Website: lowes
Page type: customer-info-address
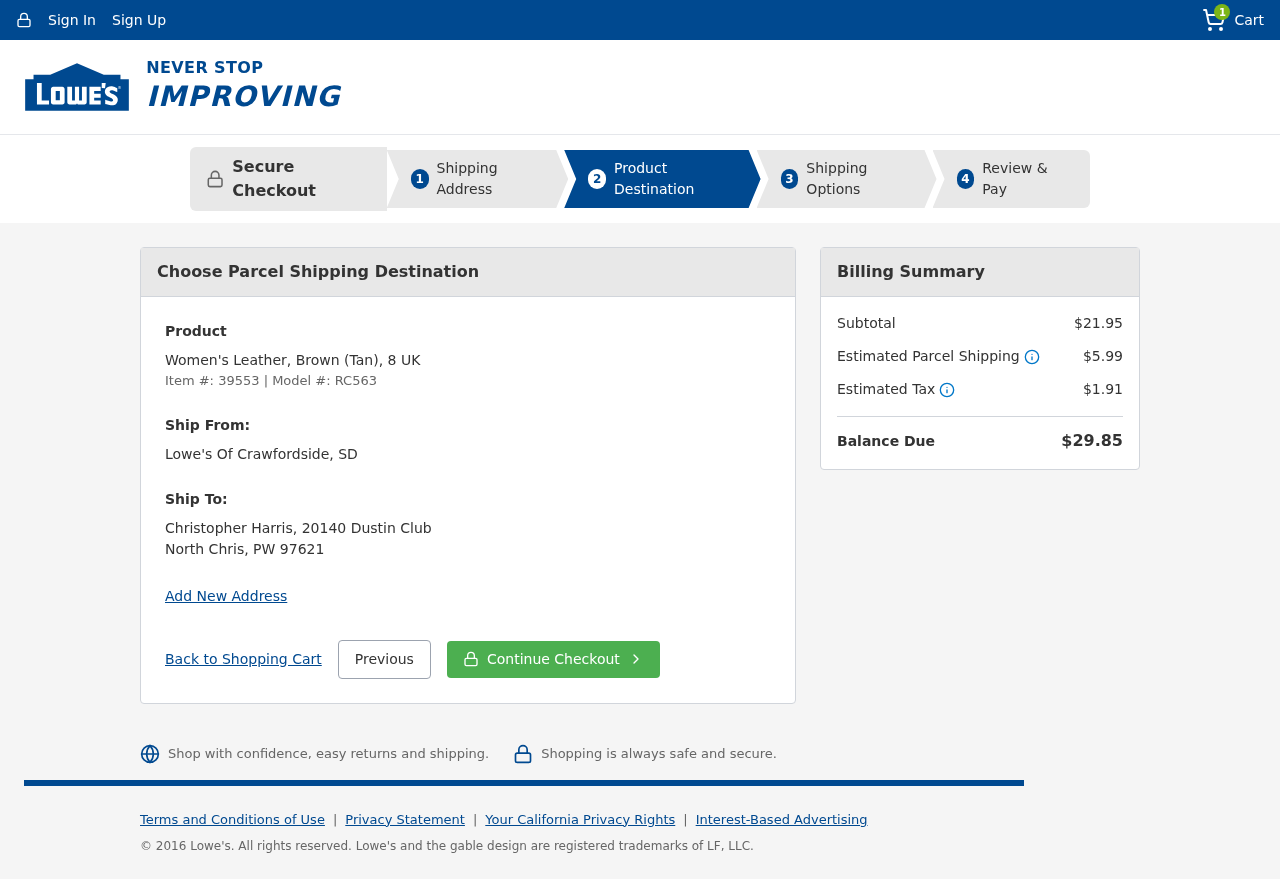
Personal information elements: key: PII_FULLNAME
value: Christopher Harris
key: PII_STREET
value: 20140 Dustin Club
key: PII_CITY_STATE2
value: Crawfordside, SD
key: PII_CITY_STATE_ZIP
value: North Chris, PW 97621
Product elements: key: PRODUCT1_NAME
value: Women's Leather, Brown (Tan), 8 UK
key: PRODUCT1_ITEM_NUMBER
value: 39553
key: PRODUCT1_MODEL_NUMBER
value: RC563
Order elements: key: ORDER_NUM_ITEMS
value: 1
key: ORDER_SUBTOTAL
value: $21.95
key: ORDER_SHIPPING_COST
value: $5.99
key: ORDER_TAX
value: $1.91
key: ORDER_TOTAL
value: $29.85